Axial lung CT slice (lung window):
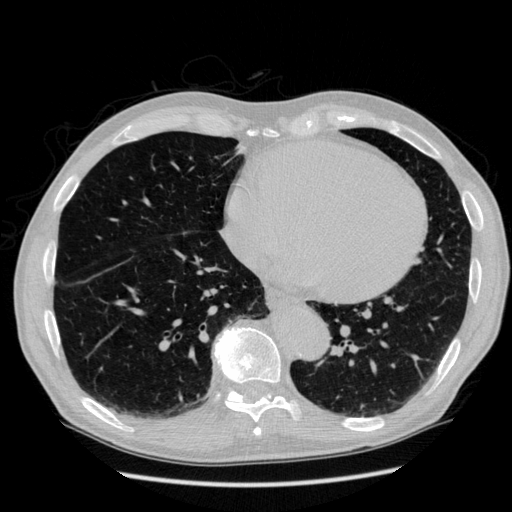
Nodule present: no